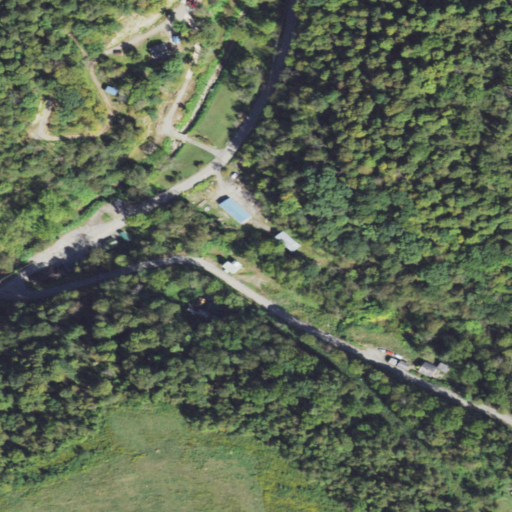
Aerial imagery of valley in Pennsylvania named Guffey Hollow containing deciduous forest, open development, low intensity development, pasture, and medium intensity development